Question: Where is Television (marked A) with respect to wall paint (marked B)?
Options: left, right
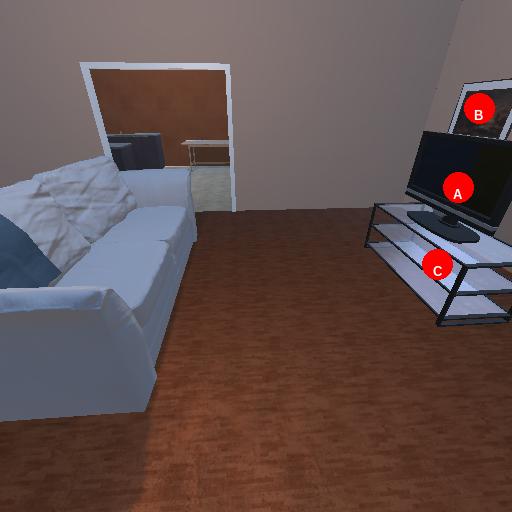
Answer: left